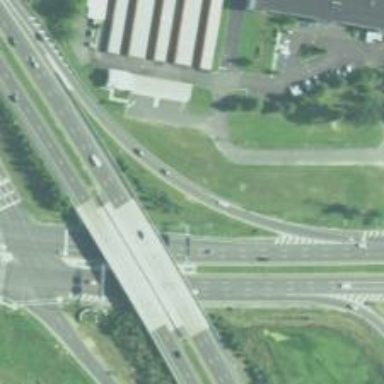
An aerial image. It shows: Trunk link highway.